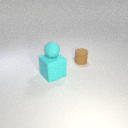
large cyan rubber cube below small cyan rubber sphere